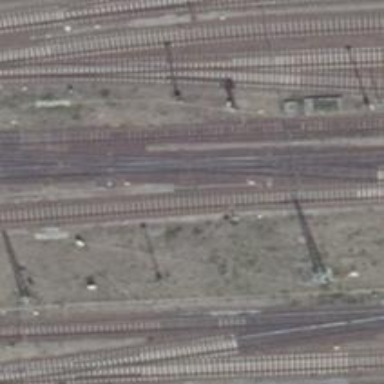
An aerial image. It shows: Electrified rail siding with contact line.